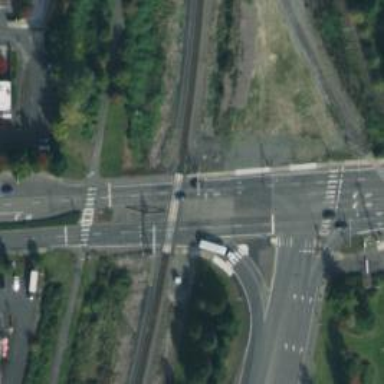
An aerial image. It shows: Level crossing with lights at railway intersection.